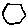
Label: hexagon